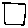
Label: square